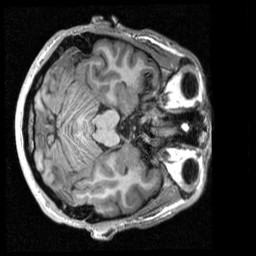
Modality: T1w
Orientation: axial
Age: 25
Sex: male
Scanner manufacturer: siemens
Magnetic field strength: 3 T
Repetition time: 2.3 s
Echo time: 0.00298 s